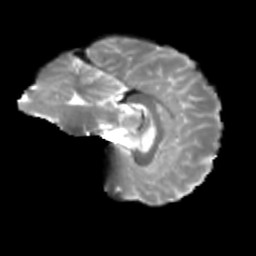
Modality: T2w
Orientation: sagittal
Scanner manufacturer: siemens
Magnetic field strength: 3 T
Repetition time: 4 s
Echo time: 0.0594 s